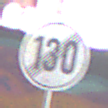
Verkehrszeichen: EndeGeschwindigkeit130
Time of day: Midday
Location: Roofed (Special)
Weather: Overcast
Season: NotSpecified
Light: Natural